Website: crate-barrel
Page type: stored-credit-cards
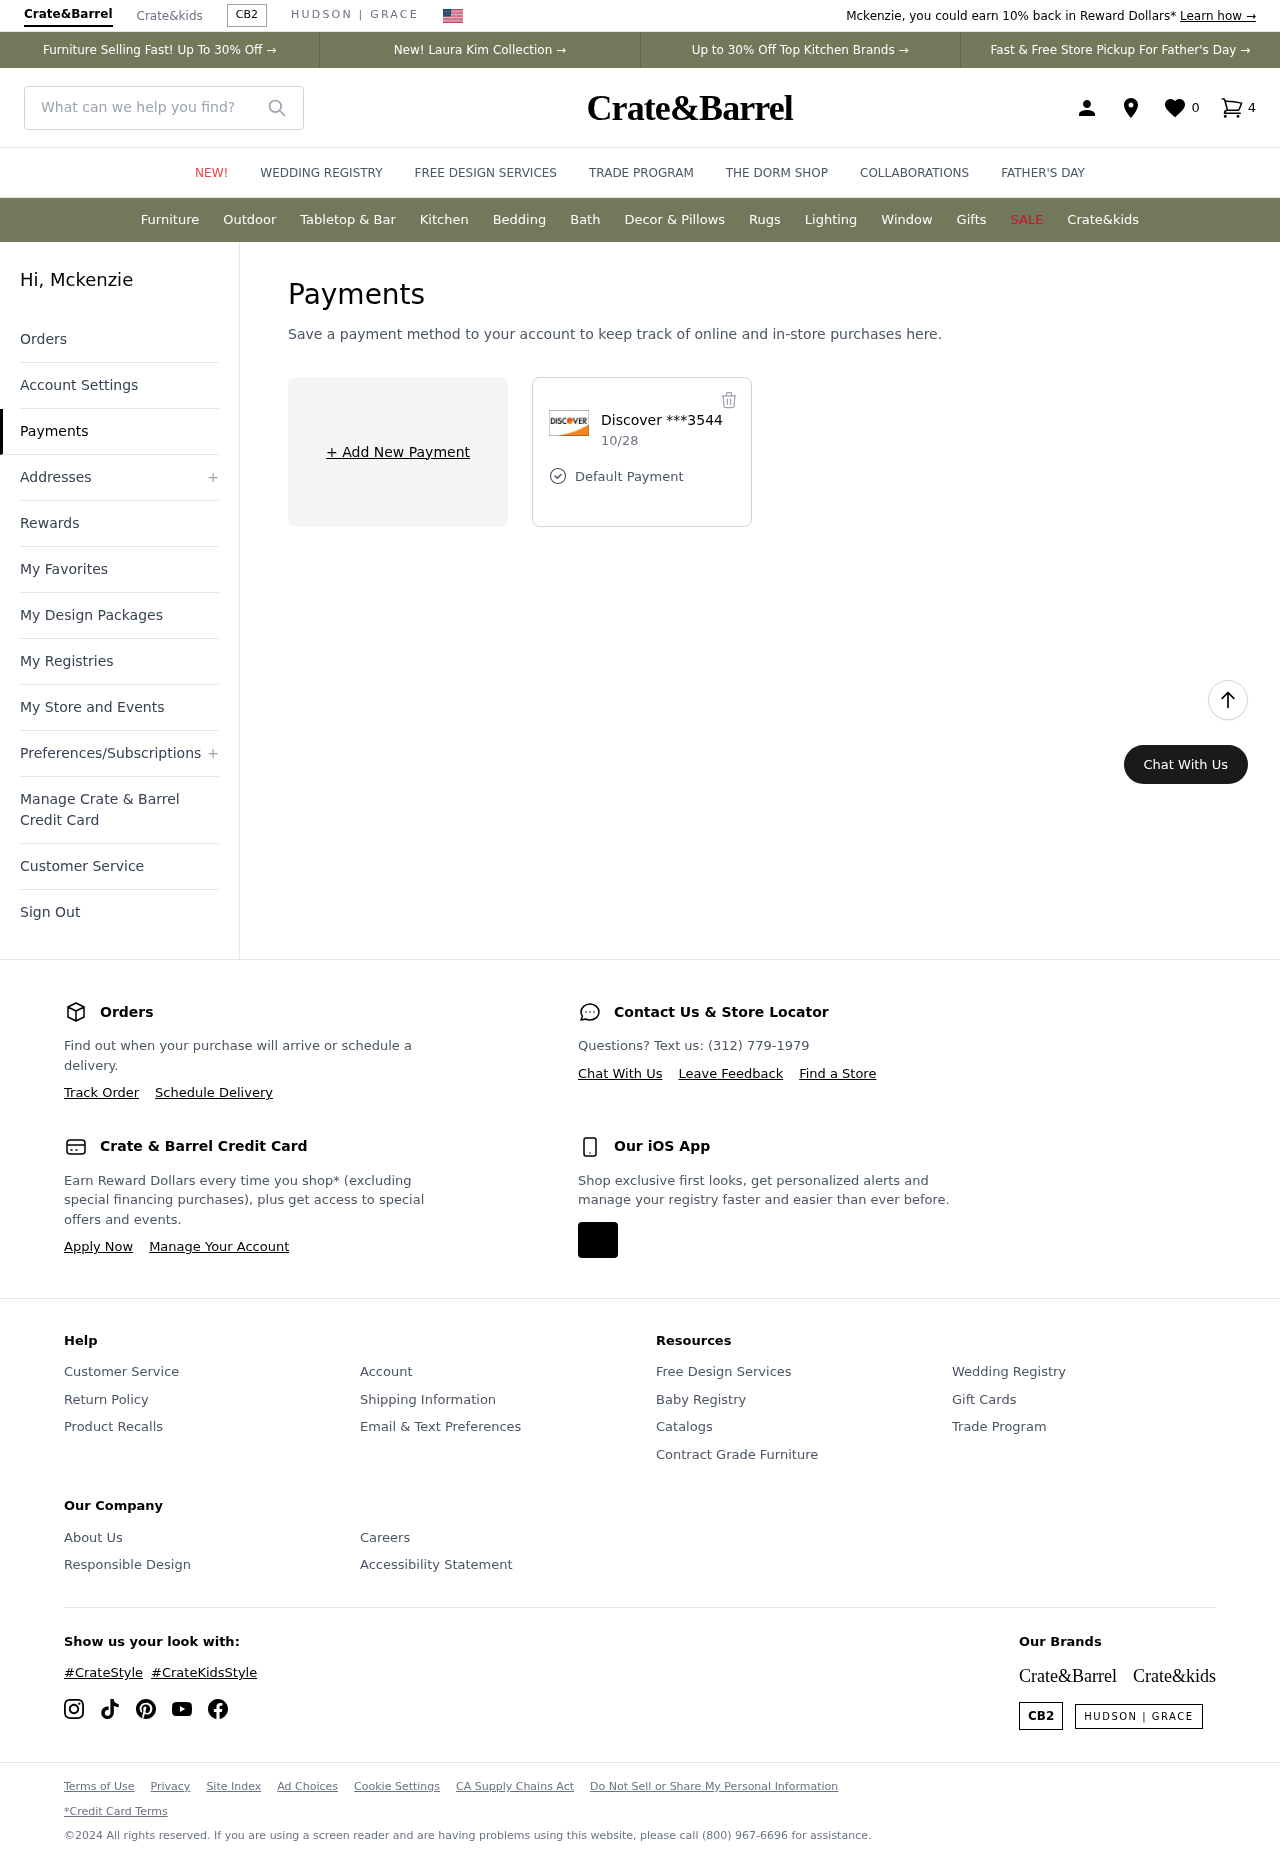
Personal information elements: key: PII_CARD_EXPIRY
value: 10/28
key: PII_CARD_LAST4
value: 3544
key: PII_CARD_TYPE
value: Discover
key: PII_FIRSTNAME
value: Mckenzie
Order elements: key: ORDER_NUM_ITEMS
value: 4
Search elements: key: HEADER_SEARCH
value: What can we help you find?
Other elements: key: FAVORITES_COUNT
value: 0